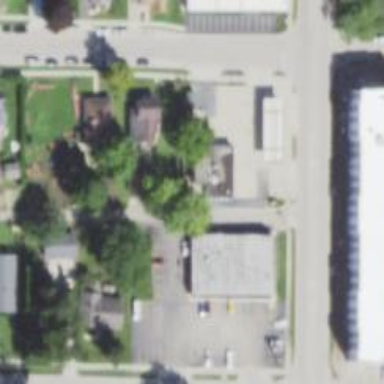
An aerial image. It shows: Alley classified as service road.